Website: crate-barrel
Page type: account-selection
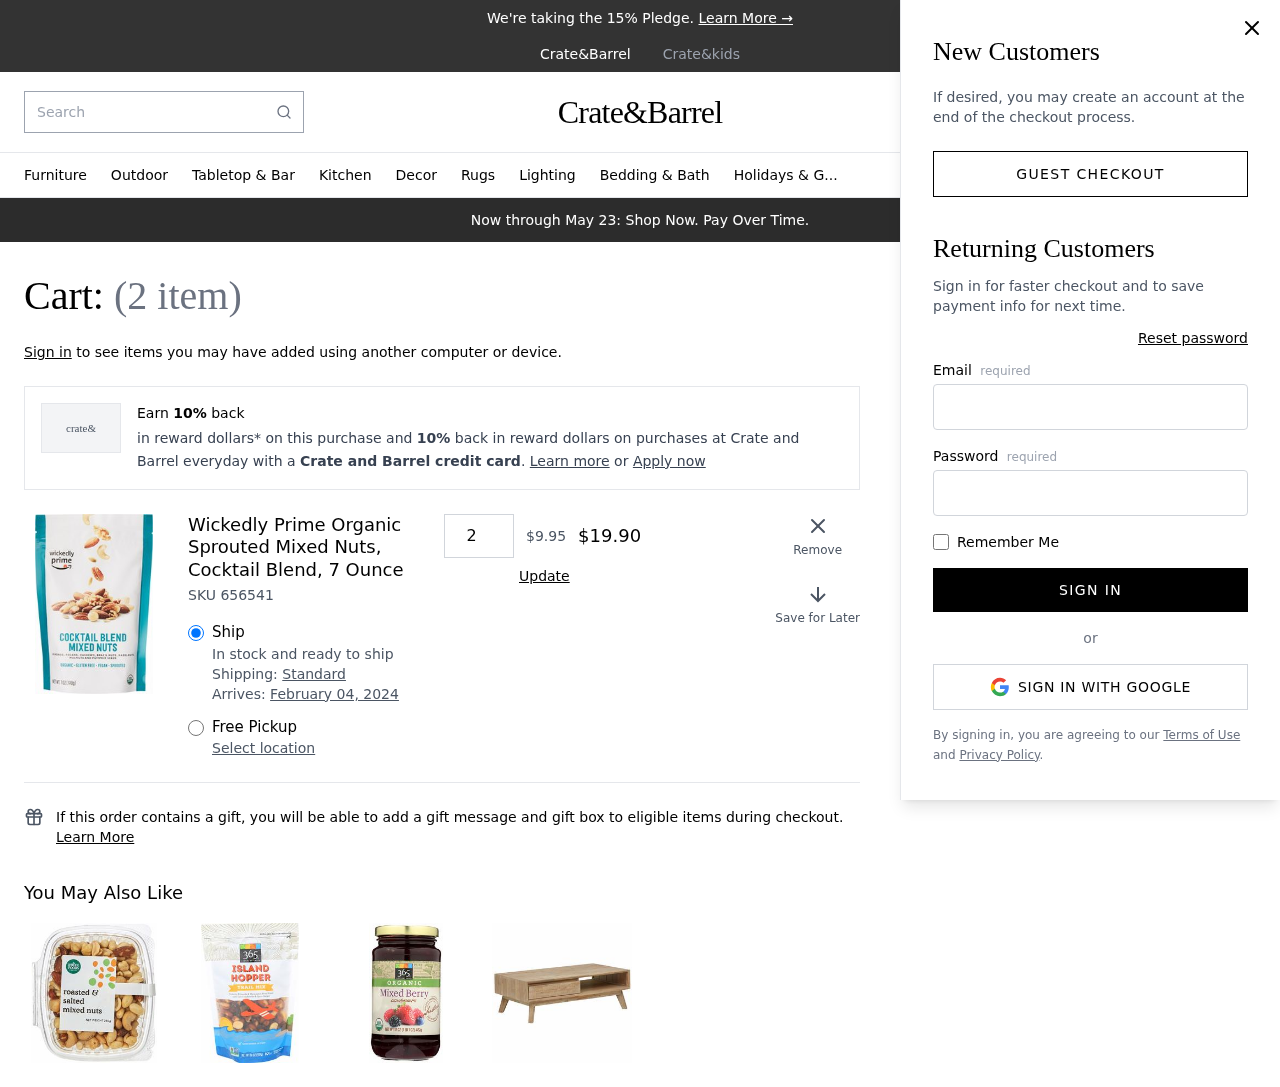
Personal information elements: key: PII_EMAIL
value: brittanybeasley@gmail.com
Product elements: key: PRODUCT1_NAME
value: Wickedly Prime Organic Sprouted Mixed Nuts, Cocktail Blend, 7 Ounce
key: PRODUCT1_PRICE
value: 9.95
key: PRODUCT1_QUANTITY
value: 2
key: PRODUCT1_SKU
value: SKU 656541
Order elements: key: ORDER_NUM_ITEMS
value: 2
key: ORDER_DELIVERY_DATE
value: February 04, 2024
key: ORDER_SUBTOTAL
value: $19.90
Search elements: key: HEADER_SEARCH
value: Search